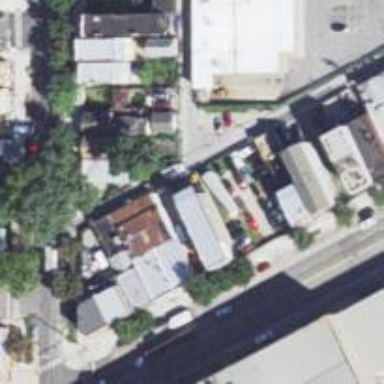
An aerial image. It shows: Alleyway designated as service road.